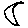
Label: moon